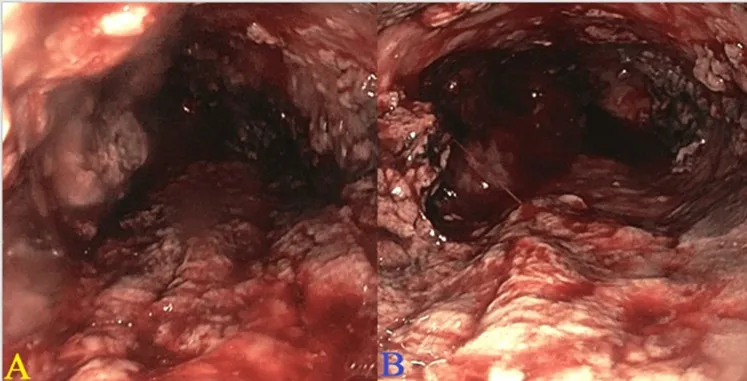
EGD done on day 1 of admission showing necrotic esophagitis with stigmata of recent bleeding in A: middle third of the esophagus and B: lower third of the esophagus. EGD: esophagogastroduodenoscopy.
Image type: endoscopy (gi_endoscopy)